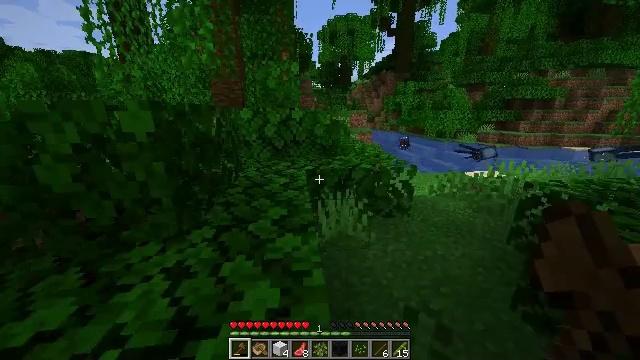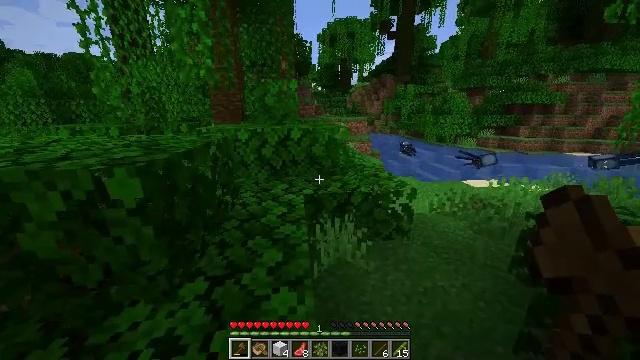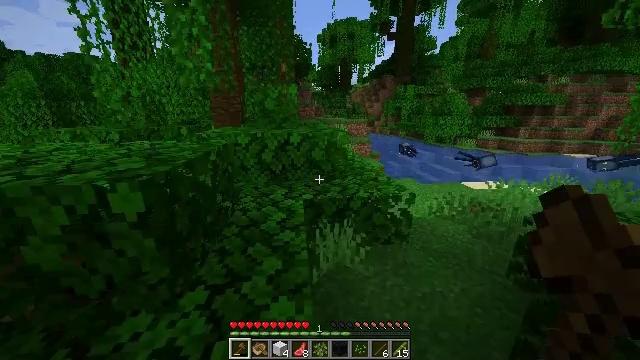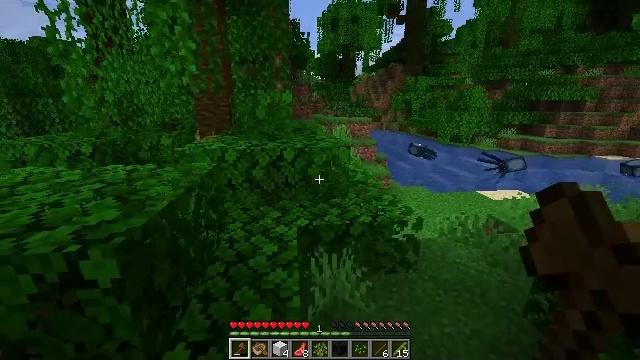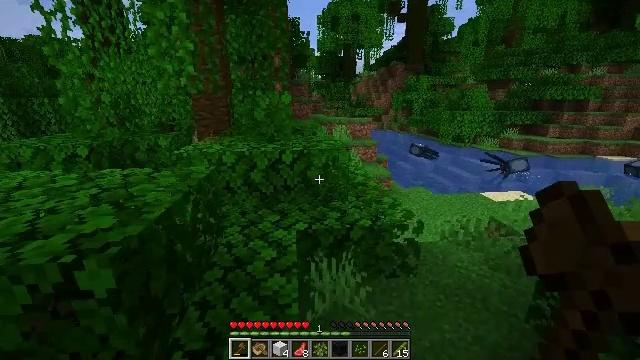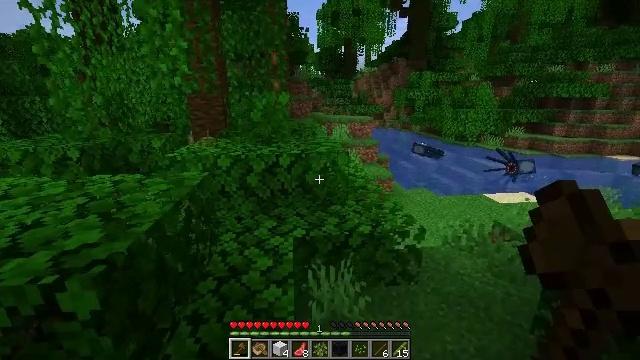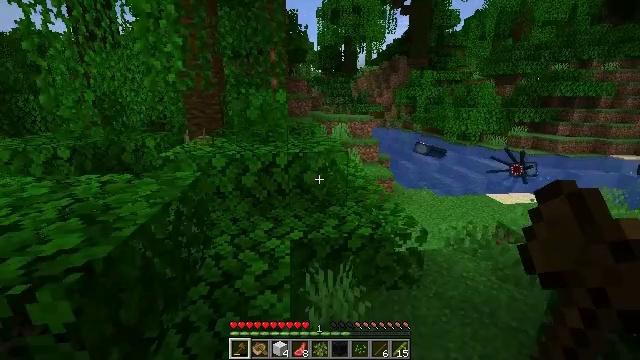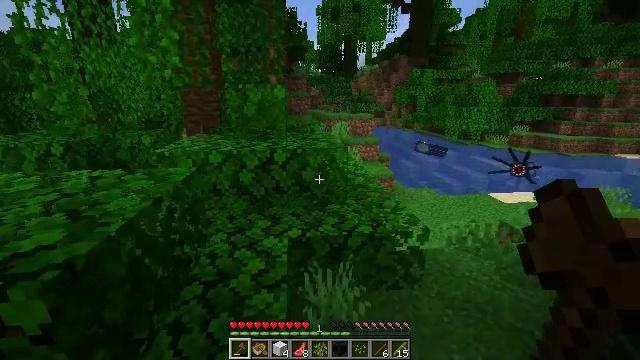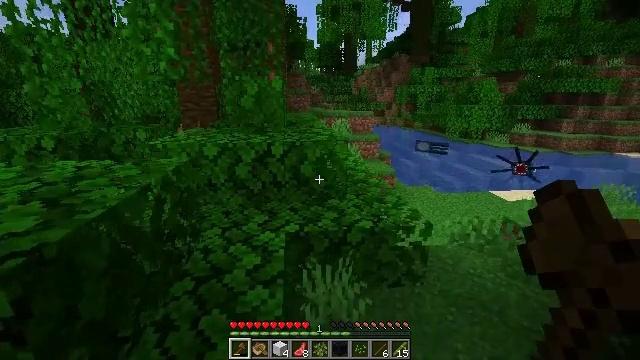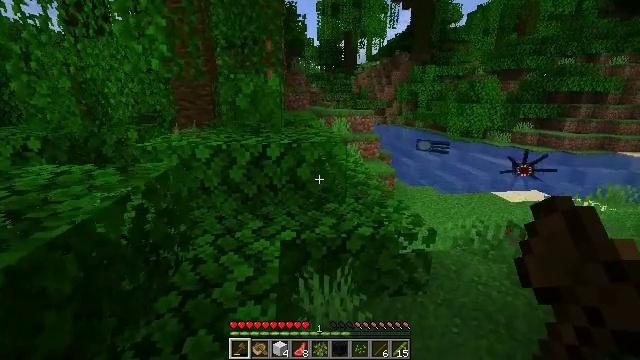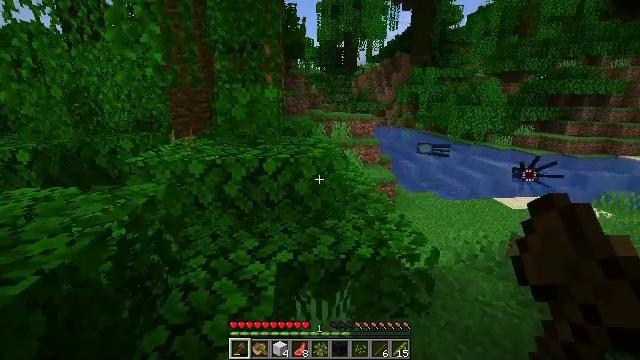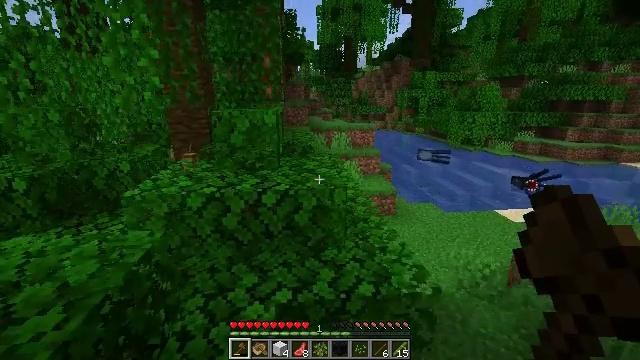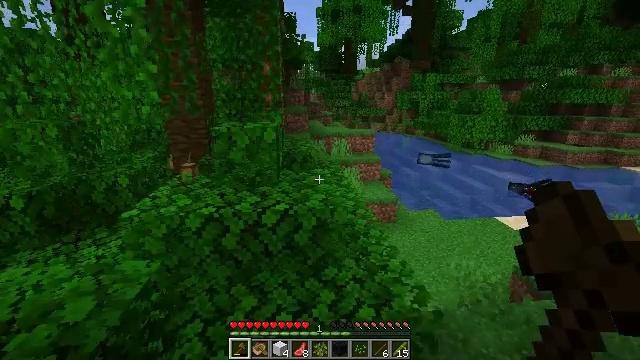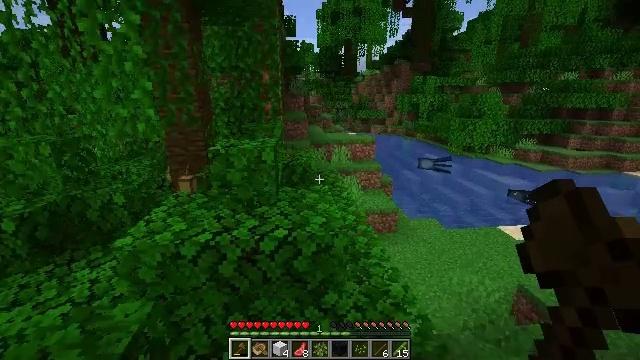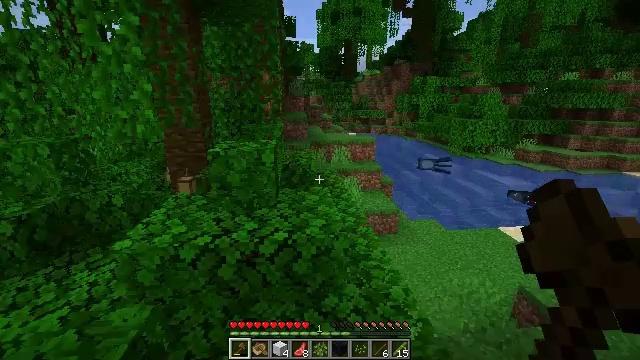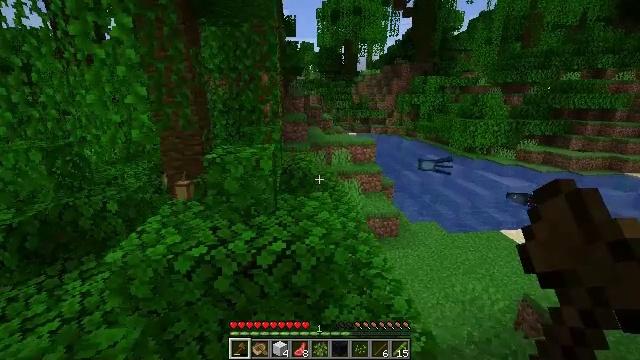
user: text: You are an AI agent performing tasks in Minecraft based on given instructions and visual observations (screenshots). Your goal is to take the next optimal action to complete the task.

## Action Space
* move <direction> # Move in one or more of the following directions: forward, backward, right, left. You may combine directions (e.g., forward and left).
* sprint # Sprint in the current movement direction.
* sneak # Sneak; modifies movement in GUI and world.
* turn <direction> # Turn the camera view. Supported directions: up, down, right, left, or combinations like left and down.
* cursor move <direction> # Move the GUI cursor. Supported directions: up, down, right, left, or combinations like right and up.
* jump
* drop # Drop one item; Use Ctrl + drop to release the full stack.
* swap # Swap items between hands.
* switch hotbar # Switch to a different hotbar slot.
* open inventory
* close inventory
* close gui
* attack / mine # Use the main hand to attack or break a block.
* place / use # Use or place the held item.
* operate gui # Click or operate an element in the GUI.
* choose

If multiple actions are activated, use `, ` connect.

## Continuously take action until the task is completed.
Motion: motion action
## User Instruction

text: Collect cocoa beans.
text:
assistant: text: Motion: move forward, jump
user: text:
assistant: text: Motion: move forward, jump
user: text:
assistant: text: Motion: move forward, jump
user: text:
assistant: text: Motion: move forward
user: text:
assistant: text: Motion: move forward
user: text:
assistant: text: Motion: move forward
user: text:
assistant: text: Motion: move forward
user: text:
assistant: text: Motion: move forward
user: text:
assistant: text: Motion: move forward
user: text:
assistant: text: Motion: move forward, jump
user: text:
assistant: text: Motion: move forward, jump
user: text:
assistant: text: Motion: move forward, jump
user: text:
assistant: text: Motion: move forward, jump
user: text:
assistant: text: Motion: move forward
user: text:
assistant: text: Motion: move forward
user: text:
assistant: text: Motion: move forward
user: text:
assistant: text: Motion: move forward
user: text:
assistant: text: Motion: move forward
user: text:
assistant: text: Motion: move forward, jump
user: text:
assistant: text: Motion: move forward, turn right, jump
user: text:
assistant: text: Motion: move forward, turn right, jump
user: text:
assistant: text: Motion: move forward, turn right
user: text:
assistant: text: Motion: move forward, turn right
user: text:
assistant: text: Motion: move forward, turn right
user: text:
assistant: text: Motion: move forward, jump
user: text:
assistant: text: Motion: move forward, turn left and down, jump
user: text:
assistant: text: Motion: move forward, turn left, jump
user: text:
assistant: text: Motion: move forward, turn left and down, jump
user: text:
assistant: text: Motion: move forward, turn left
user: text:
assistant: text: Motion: move forward